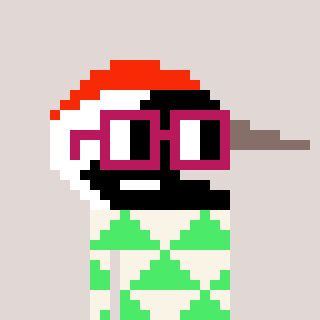
a pixel art character with square dark red glasses, a crane-shaped head and a teal-colored body on a warm background